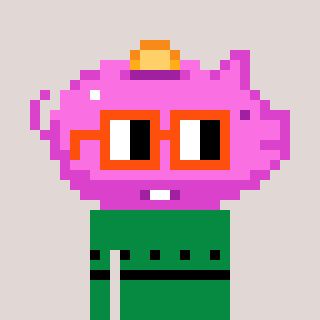
a pixel art character with square orange glasses, a piggybank-shaped head and a green-colored body on a warm background